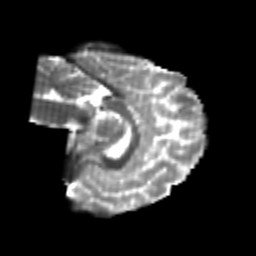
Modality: T2w
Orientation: sagittal
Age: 23
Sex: male
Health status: healthy
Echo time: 0.074 s